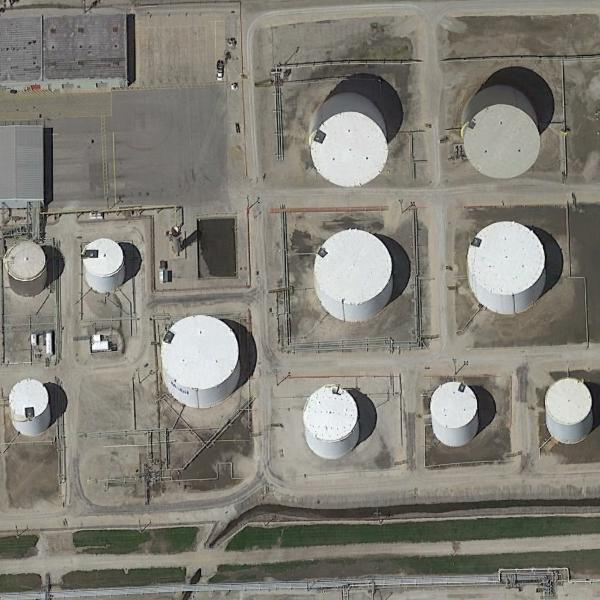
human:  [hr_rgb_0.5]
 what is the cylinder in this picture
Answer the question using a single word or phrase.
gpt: storage tank